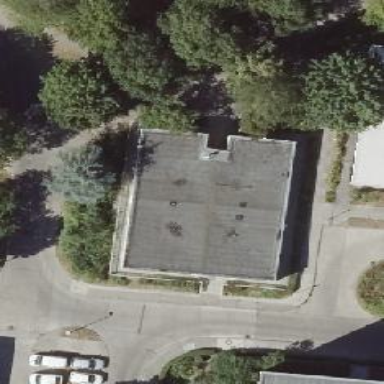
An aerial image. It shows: Kindergarten.